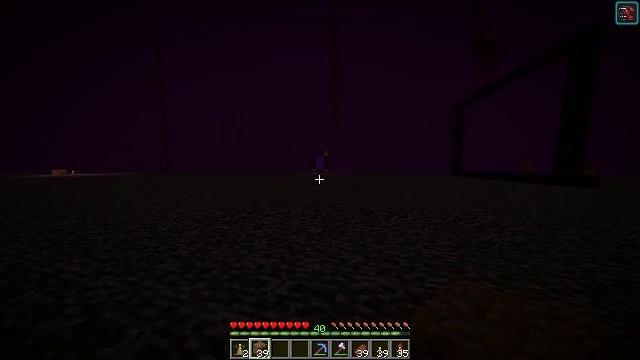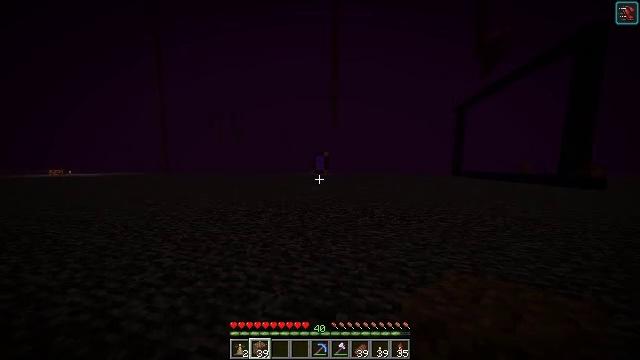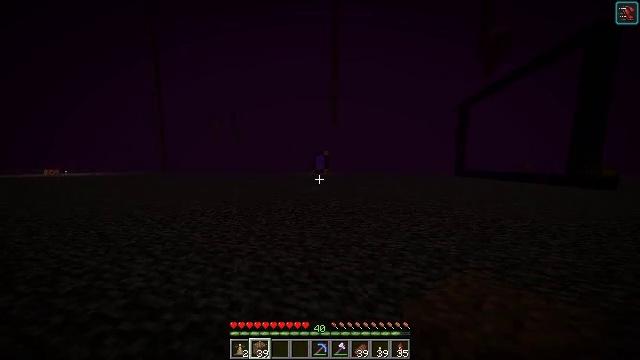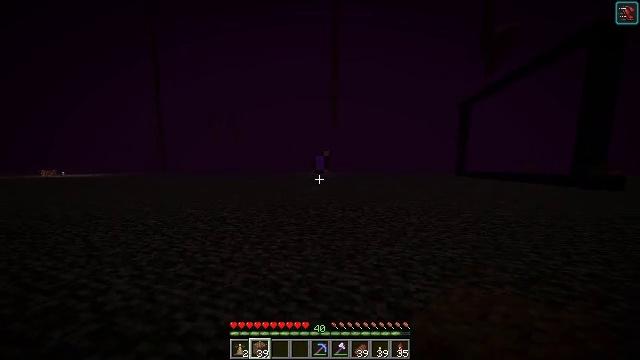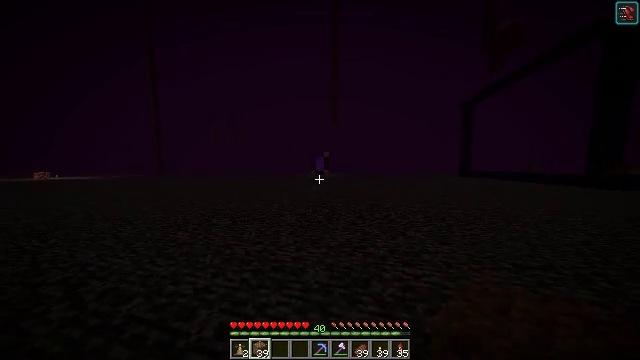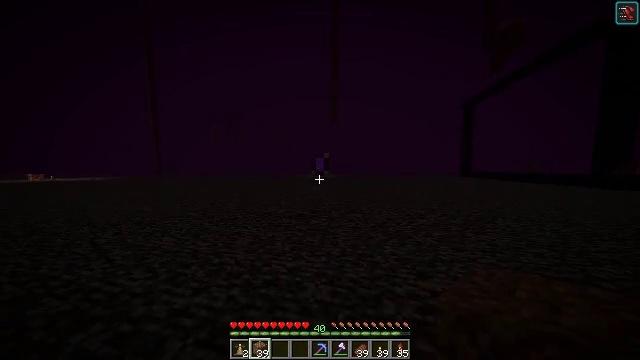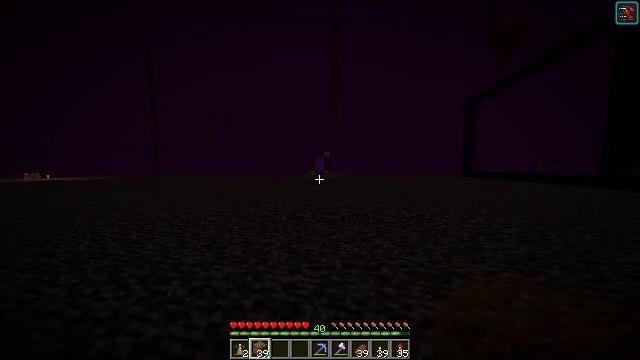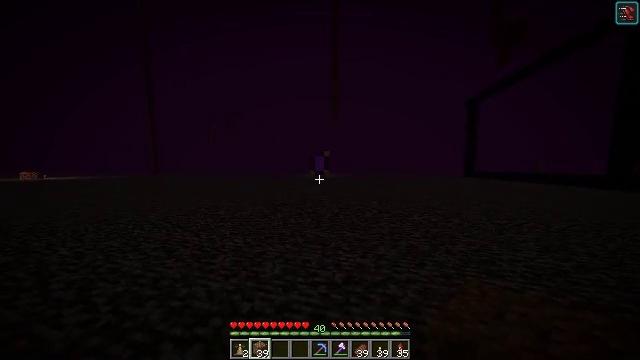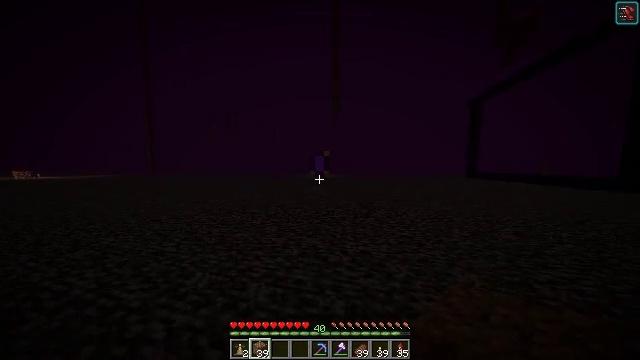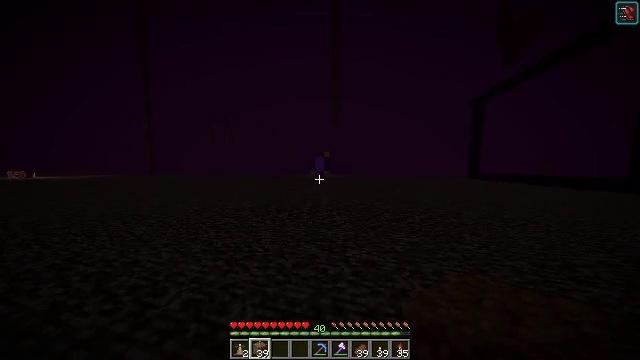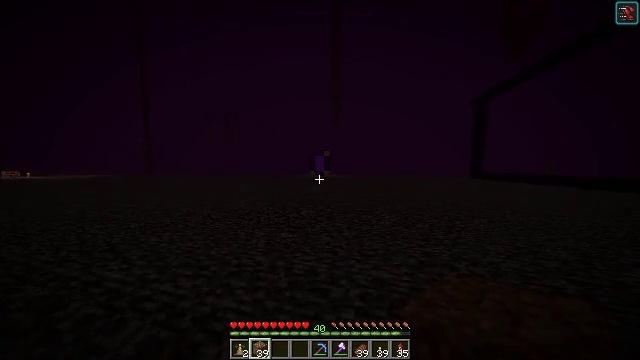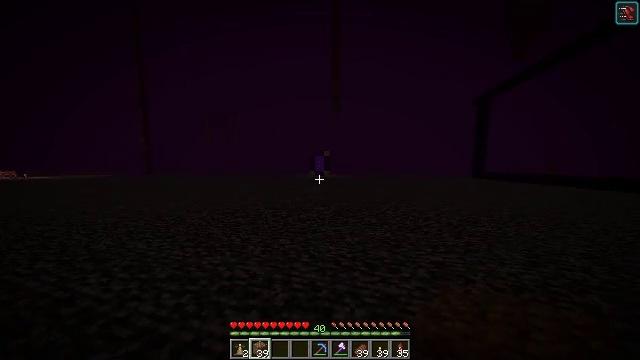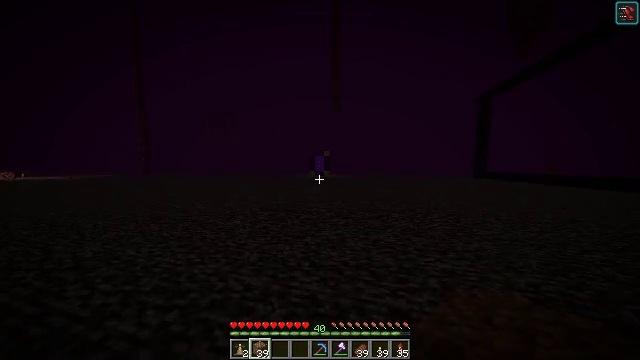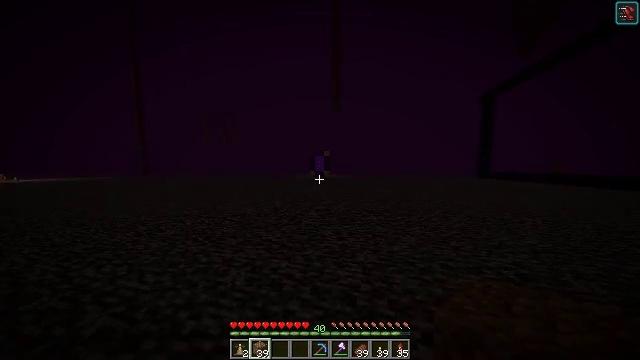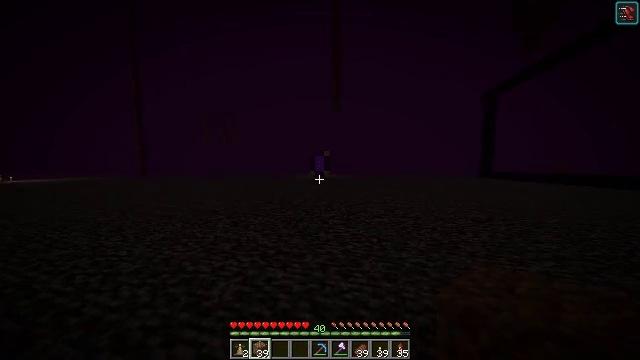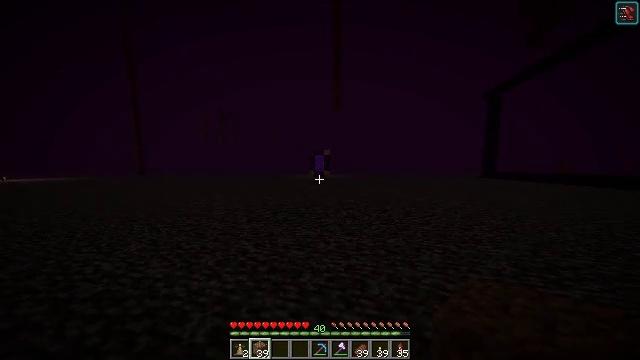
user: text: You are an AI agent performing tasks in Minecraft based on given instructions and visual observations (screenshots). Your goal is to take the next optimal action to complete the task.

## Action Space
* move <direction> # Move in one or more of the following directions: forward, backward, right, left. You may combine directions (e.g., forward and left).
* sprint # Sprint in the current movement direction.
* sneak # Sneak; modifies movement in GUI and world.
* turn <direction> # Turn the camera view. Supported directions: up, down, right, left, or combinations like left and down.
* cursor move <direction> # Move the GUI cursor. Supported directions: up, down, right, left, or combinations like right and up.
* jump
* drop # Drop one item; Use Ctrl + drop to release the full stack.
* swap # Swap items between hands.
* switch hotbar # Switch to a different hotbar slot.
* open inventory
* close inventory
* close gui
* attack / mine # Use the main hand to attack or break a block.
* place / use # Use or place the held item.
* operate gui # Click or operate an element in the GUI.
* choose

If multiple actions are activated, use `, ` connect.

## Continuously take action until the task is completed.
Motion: motion action
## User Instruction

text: Remove a potato from the inventory.
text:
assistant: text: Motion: move forward
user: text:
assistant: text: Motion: move forward
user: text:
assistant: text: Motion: move forward
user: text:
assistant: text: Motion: move forward
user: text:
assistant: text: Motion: move forward
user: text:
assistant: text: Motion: move forward
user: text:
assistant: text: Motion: move forward
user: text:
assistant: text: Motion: move forward
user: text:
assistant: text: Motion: move forward
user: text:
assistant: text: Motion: move forward
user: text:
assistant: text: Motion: move forward
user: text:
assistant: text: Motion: move forward
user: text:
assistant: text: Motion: move forward
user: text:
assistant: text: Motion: move forward
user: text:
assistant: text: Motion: move forward
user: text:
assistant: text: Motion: move forward
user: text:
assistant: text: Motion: move forward
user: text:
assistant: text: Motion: move forward
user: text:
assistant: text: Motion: move forward
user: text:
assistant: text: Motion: move forward
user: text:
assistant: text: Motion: move forward
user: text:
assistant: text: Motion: move forward
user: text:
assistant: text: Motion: move forward
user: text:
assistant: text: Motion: move forward
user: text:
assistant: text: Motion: move forward
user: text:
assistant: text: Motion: move forward
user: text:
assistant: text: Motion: move forward
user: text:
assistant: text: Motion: move forward
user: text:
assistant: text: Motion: move forward
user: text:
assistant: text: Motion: move forward